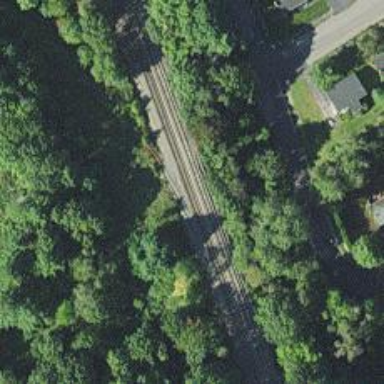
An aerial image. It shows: Railway crossing.